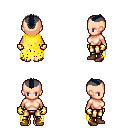
a pixel art fantasy rpg character, female body template, human, light skin, yellow tattered cape, gold greaves, raven short mohawk hairstyle, gold gloves, brown shoes, four views (front, back, left, right), 2x2 character sprite sheet, small pixel art, hard edges, no anti-aliasing